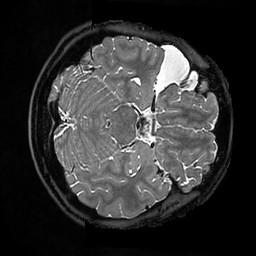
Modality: T2w
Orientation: axial
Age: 26
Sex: male
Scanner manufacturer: ge
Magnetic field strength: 3 T
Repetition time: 3.202 s
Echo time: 0.05868 s